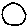
Label: moon